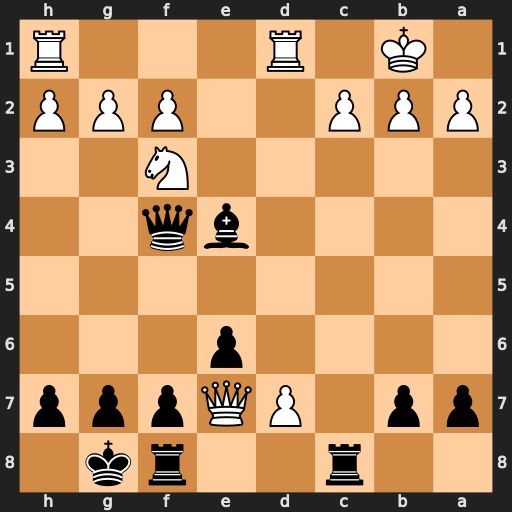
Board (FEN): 2r2rk1/pp1PQppp/4p3/8/4bq2/5N2/PPP2PPP/1K1R3R
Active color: b
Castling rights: -
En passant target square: -
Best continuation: Bxc2+ Ka1 Bxd1 Qxf8+ Rxf8